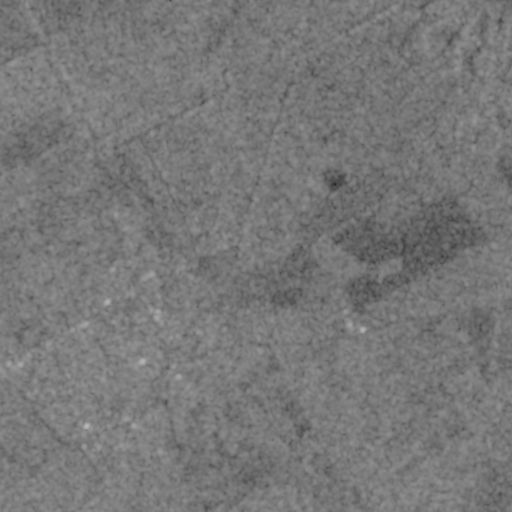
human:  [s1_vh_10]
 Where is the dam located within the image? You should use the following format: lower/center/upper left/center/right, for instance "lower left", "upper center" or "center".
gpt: The dam is located in the upper right of the image.
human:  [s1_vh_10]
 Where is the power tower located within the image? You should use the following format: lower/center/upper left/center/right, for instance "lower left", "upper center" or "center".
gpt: There is no power tower in the image.

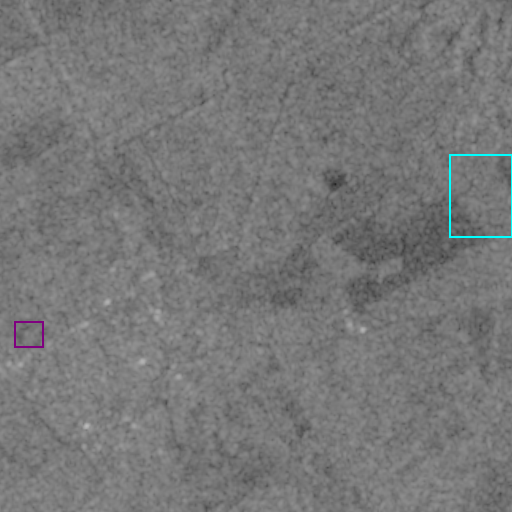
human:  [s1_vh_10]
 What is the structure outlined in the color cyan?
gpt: The structure outlined in cyan is a crop field.
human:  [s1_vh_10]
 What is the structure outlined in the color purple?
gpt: The structure outlined in purple is a park.
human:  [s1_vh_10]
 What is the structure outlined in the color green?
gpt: There is no green outline.